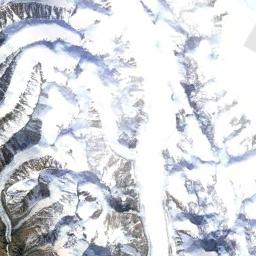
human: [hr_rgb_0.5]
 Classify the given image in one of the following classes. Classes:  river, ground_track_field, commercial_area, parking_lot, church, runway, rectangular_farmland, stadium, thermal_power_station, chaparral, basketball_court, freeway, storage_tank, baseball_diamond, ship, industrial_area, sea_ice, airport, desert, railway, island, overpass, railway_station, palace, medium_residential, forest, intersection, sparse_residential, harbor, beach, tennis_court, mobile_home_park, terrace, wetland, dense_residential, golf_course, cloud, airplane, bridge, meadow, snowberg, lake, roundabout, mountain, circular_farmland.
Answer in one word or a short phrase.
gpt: snowberg